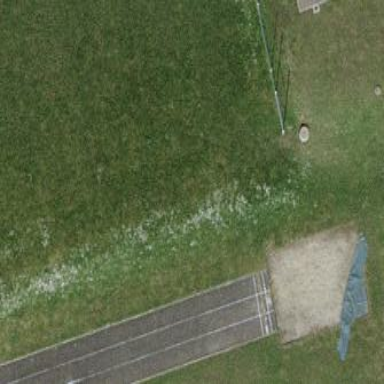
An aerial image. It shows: Long jump sport pitch.